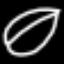
Label: leaf